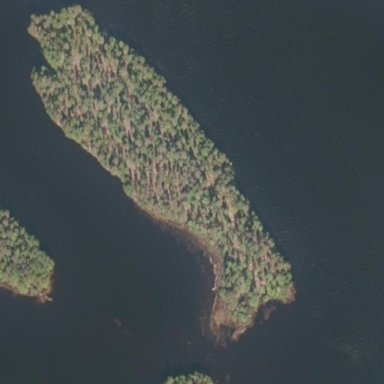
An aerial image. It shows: Islet.